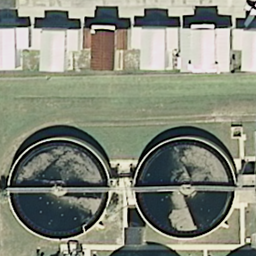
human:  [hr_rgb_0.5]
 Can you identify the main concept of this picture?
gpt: storage tanks